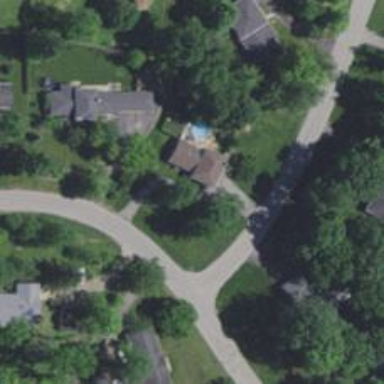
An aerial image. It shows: Driveway leading to service road.